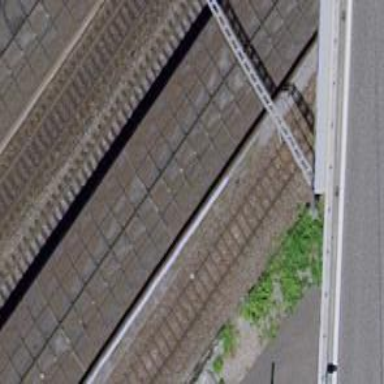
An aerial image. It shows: Public transport stop position along the railway.